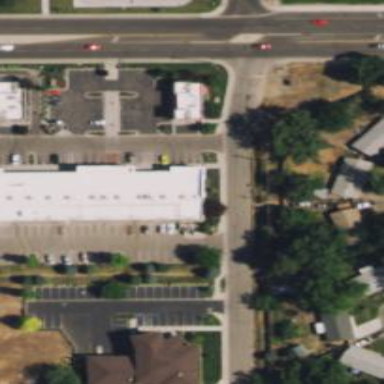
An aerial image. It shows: Convenience shop.